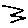
Label: zigzag